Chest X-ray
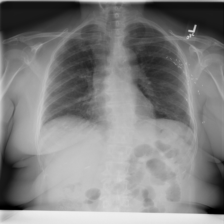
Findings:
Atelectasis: negative
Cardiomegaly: negative
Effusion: negative
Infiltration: negative
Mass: negative
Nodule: negative
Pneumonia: negative
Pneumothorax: negative
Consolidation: negative
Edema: negative
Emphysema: negative
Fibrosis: negative
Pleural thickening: negative
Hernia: negative